Question: I have created multiple Y-axis in chart and individual scales for each axis by default. Now if user(i) wants to change those default values. I have created one form with textbox for entering scale min and max values.
I have attached an image please have a loot at the image.

now i want to get that text box value and assign to min and max scale of each axis.
Can anyone have the idea how to do it . please help me.
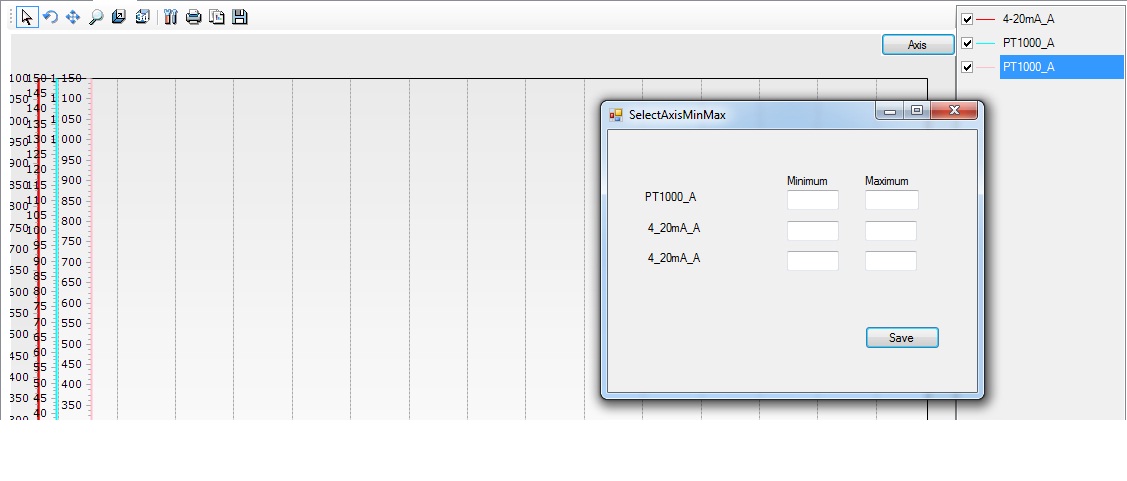
Answer: You can modify axis scales using SetMinMax method, for example:
'''
tChart1.Axes.Custom[0].SetMinMax(min, max);
'''
For more information about axis settins please read tutorial 4. Tutorials can be found at TeeChart's program group. For multiple custom axis you may be interested in reading <URL>.